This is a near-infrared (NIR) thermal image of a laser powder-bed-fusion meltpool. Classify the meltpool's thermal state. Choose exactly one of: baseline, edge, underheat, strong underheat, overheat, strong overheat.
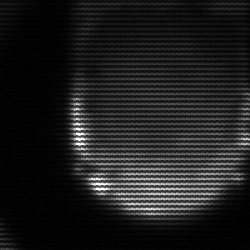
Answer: edge